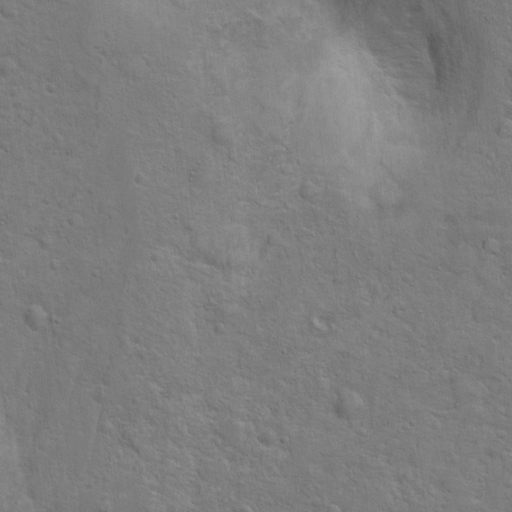
Classes present: Background